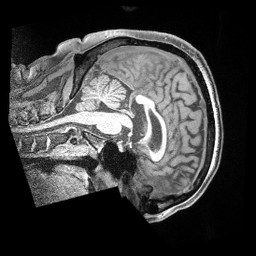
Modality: T1w
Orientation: sagittal
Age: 42
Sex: male
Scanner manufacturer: siemens
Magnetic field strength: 3 T
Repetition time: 2 s
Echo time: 0.00211 s